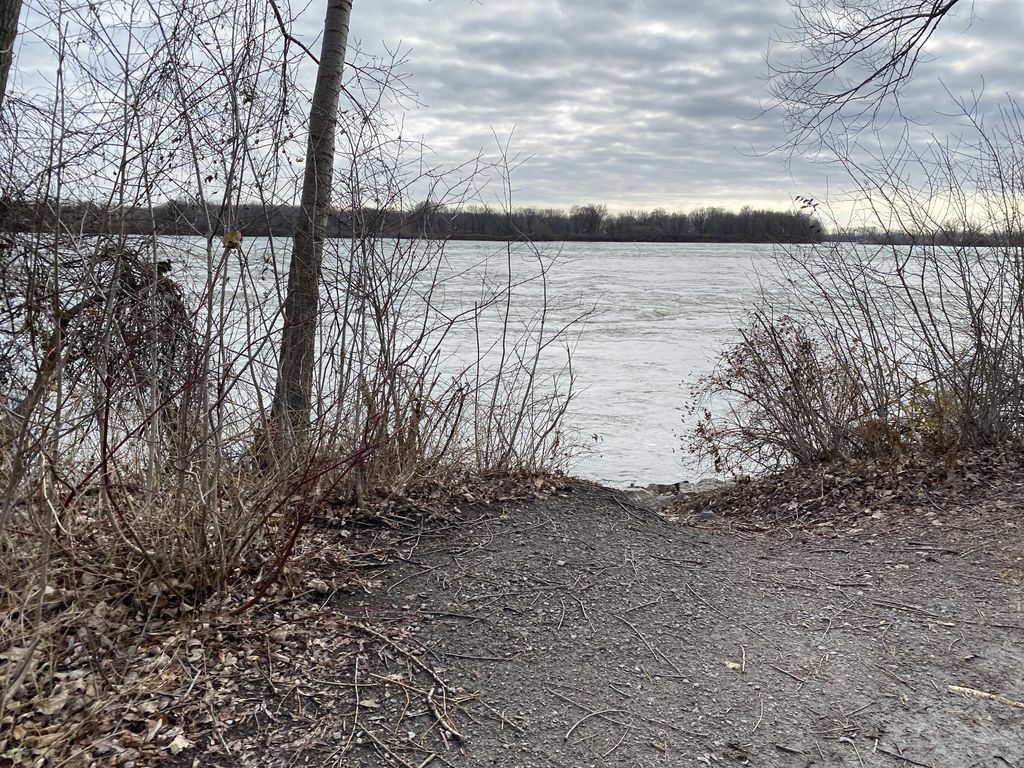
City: montreal